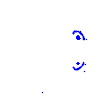
Particle: pion